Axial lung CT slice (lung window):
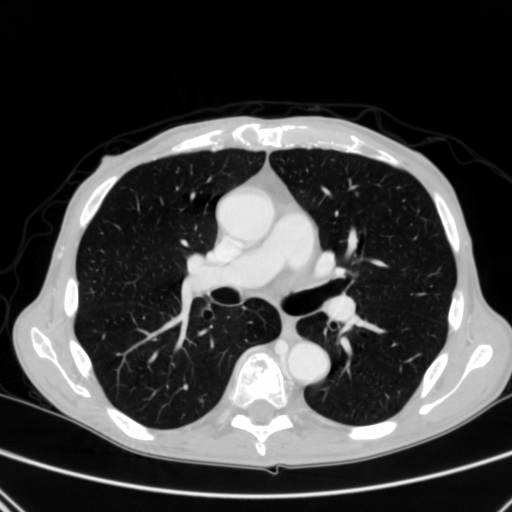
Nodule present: yes
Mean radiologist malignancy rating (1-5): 3